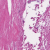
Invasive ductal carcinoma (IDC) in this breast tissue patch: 0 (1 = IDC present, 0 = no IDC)